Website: walmart
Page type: store-pickup
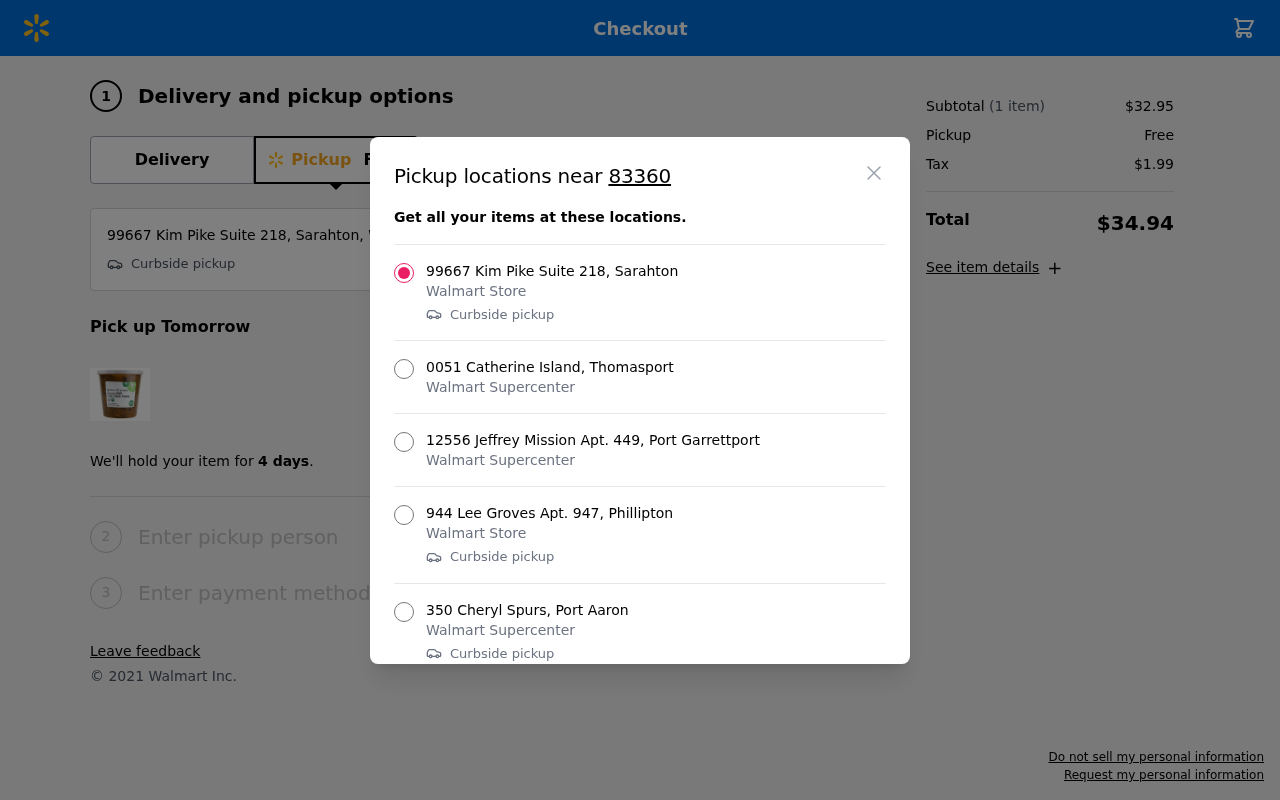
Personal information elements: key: PII_LOCATION1_CITY
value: Sarahton
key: PII_LOCATION1_STREET
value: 99667 Kim Pike Suite 218
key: PII_LOCATION2_CITY
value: Thomasport
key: PII_LOCATION2_STREET
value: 0051 Catherine Island
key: PII_LOCATION3_CITY
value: Port Garrettport
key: PII_LOCATION3_STREET
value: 12556 Jeffrey Mission Apt. 449
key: PII_LOCATION4_CITY
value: Phillipton
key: PII_LOCATION4_STREET
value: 944 Lee Groves Apt. 947
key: PII_LOCATION5_CITY
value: Port Aaron
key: PII_LOCATION5_STREET
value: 350 Cheryl Spurs
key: PII_POSTCODE
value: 83360
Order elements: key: ORDER_NUM_ITEMS
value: (1 item)
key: ORDER_SUBTOTAL
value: $32.95
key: ORDER_SHIPPING_COST
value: Free
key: ORDER_TAX
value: $1.99
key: ORDER_TOTAL
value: $34.94